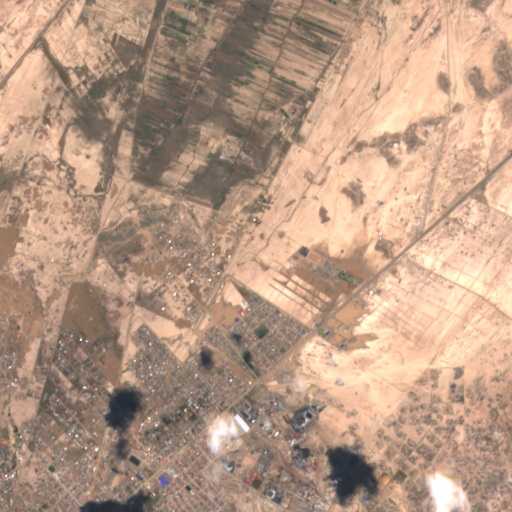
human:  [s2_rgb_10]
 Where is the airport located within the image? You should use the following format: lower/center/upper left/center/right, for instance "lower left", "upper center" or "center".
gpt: The airport is located in the lower right of the image.
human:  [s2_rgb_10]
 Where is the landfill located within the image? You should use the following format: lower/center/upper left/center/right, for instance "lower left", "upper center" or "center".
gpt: The landfill is located in the lower right of the image.
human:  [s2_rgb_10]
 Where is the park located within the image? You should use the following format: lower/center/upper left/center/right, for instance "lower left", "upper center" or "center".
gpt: The park is located in the lower left of the image.
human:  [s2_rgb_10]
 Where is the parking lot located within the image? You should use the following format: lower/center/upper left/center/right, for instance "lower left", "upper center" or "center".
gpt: The parking lot is located in the lower center of the image.
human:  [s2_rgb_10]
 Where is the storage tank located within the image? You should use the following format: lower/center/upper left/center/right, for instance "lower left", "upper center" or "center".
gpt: The storage tank is located in the center left of the image.
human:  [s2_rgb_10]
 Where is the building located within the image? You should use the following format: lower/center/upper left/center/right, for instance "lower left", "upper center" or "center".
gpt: There is no building in the image.